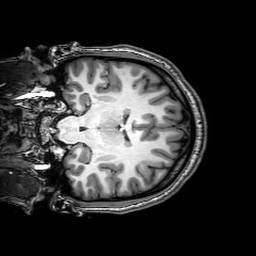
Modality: T1w
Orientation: coronal
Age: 21
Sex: male
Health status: healthy
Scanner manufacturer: philips
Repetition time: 0.008188 s
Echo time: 0.00375 s